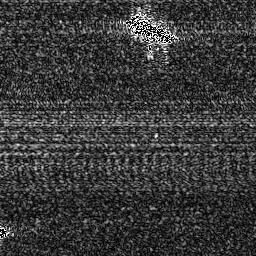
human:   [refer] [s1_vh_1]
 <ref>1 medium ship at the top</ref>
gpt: <box>[[49, 4, 67, 16, 0]]</box>